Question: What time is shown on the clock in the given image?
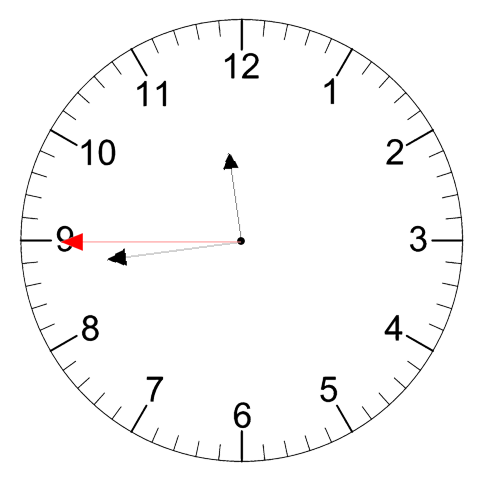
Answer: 11:43:45